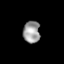
Tissue: lung
Cell type: Epithelial cells
Senescence score: 0.1816
Nuclear area (px): 362
Mean DAPI intensity: 155.669